Question: Count the number of objects in the diagram.
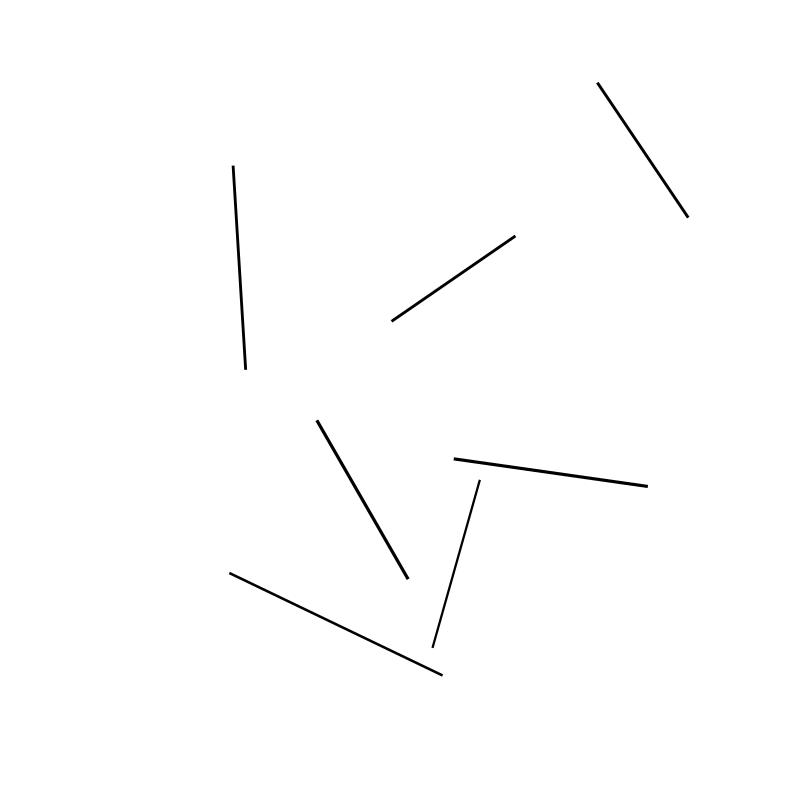
Answer: 7